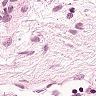
Metastatic tissue present: no